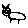
Label: cat